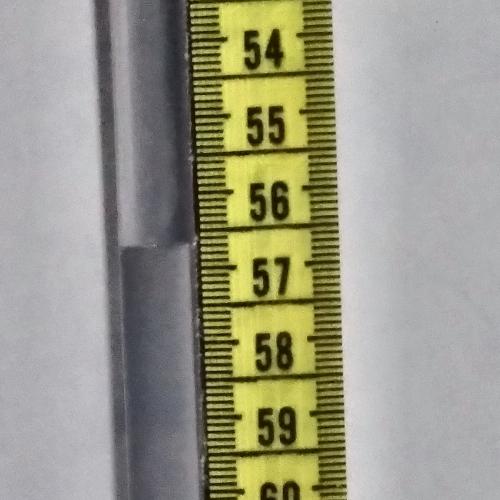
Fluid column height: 56.7 cm